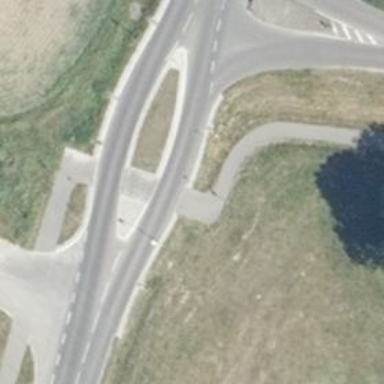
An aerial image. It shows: Crossing island designed for traffic calming.